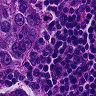
Metastatic tissue present: yes